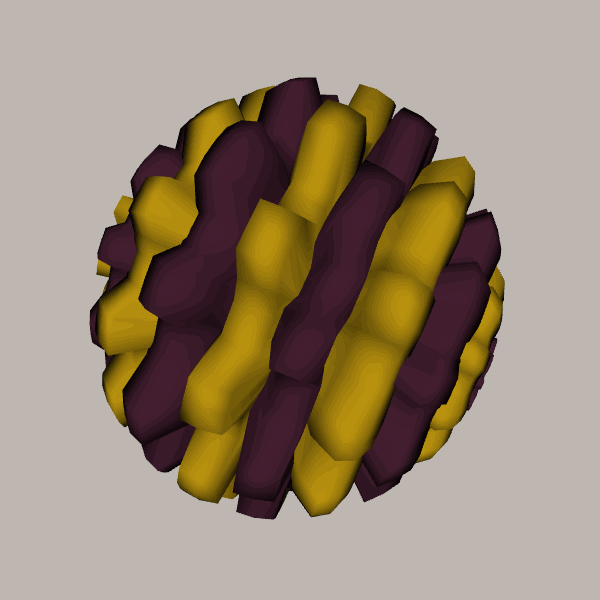
Background: light